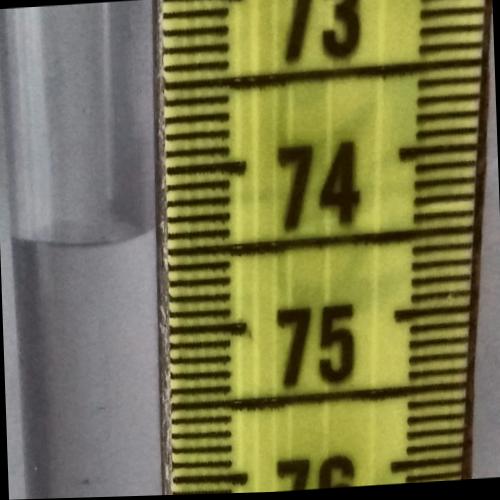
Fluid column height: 74.4 cm